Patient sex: F
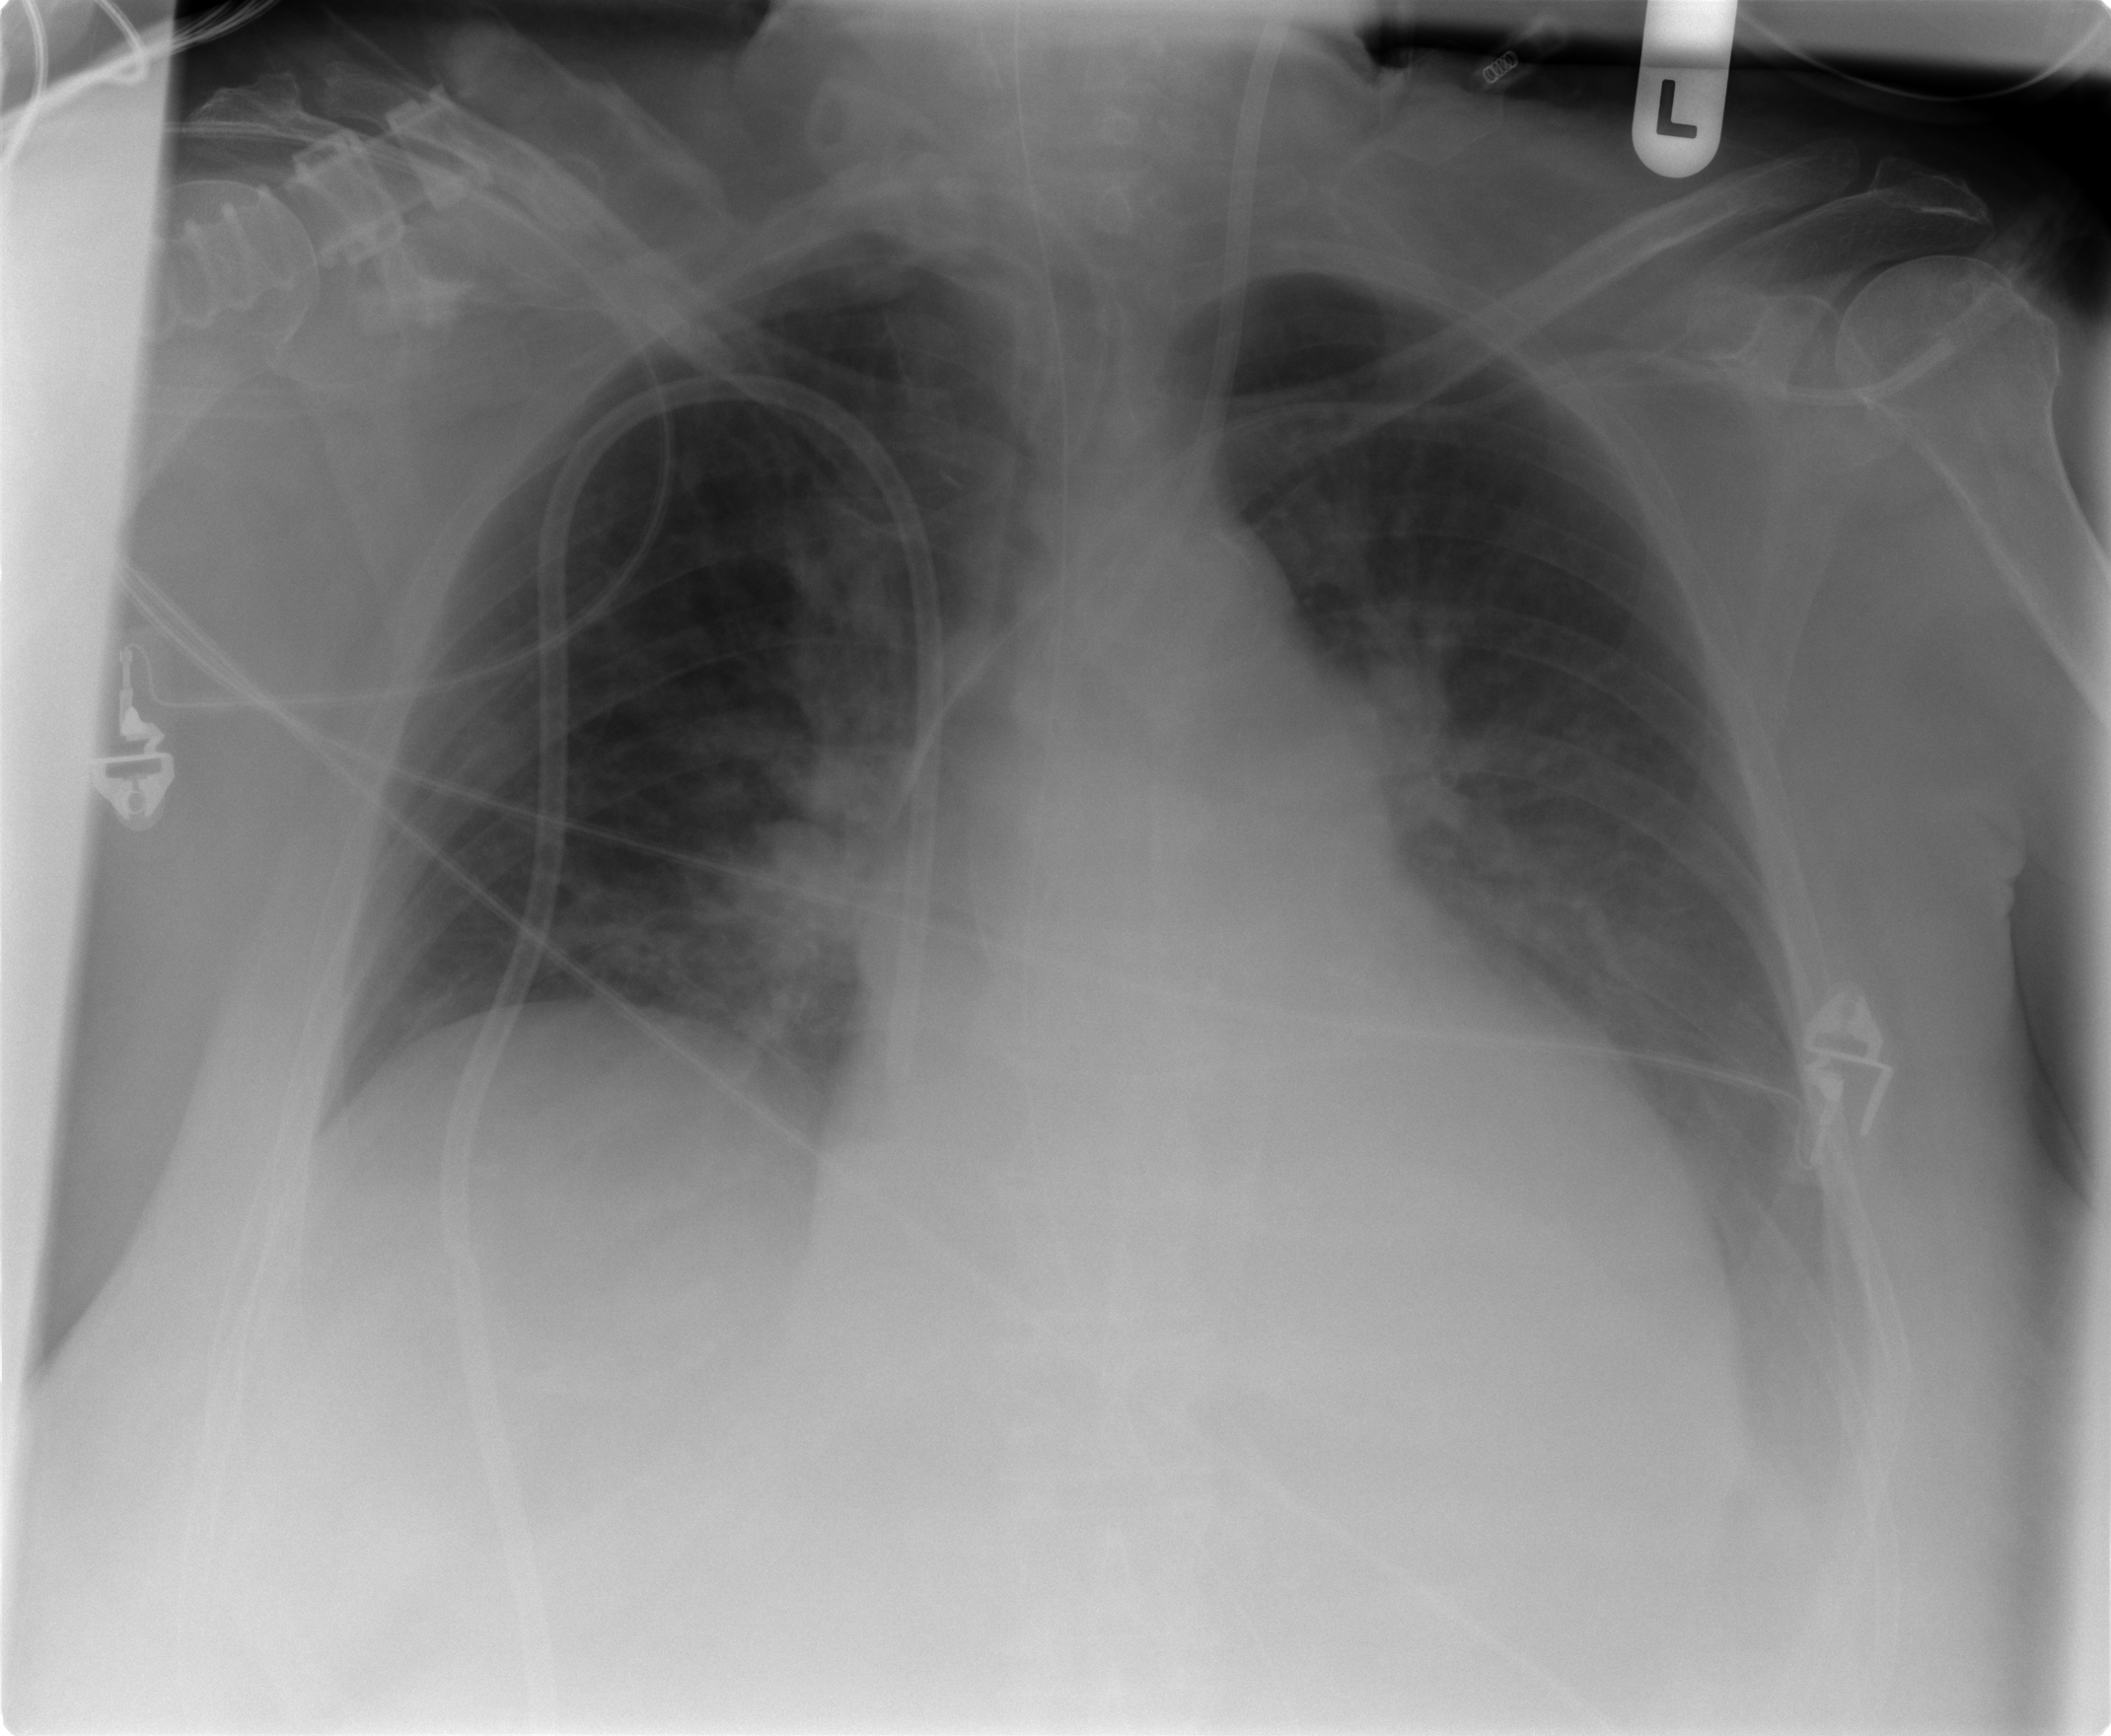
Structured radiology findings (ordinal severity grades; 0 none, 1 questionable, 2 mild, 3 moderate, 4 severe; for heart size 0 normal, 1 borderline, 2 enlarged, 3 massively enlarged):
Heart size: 2
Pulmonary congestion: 2
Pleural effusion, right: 0
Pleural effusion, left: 1
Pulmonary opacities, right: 0
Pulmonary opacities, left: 0
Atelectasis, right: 2
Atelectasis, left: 2